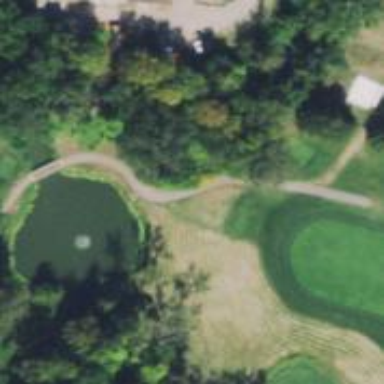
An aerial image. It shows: Pathway for golfing.